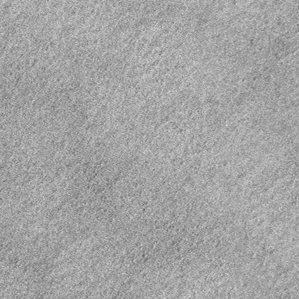
Label: frost